Question:
I am implementing a 'JButton' to perform an action but it's giving me an error.
on my code i wrote
'''
String EnterNumber = txtDisplay.getText() + Jbutton7.getText();
txtDisplay.setText(EnterNumbet) ;
'''
the compiler is asking me to create a local variable call 'txtDisplay' and declare it to 'null', but when i do it, it's not running.
thanks
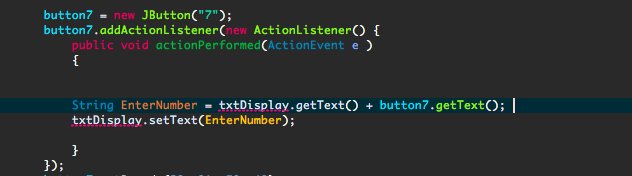
Answer: Declare 'txtDisplay' as field, it seems you declared it as local variable.
I suppose that's why you can't get an access to it.
Your 'button7' variable is declared as a field, but 'txtDisplay' not.
Here is an example how should it be:
'''
import javax.swing.*;
public class SomeClass {
private JButton jButton;
private JTextField txtDisplay;
public SomeClass() {
jButton = new JButton("7");
txtDisplay = new JTextField();
}
}
'''